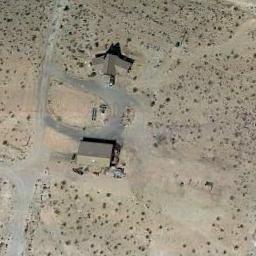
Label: sparse_residential